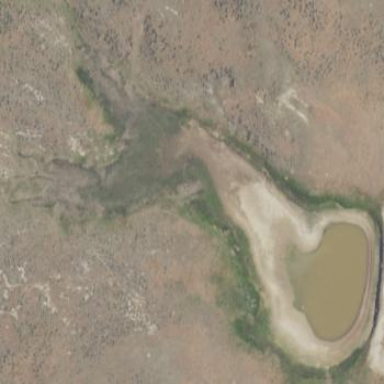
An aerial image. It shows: Reservoir.